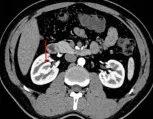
Contrast-enhanced. CT showed oval solid mass (red arrows) in right renal sinus with identical density and enhancement pattern to adjacent normal renal cortex.
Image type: radiology (ct)